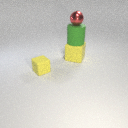
large green rubber cylinder above large yellow rubber cube